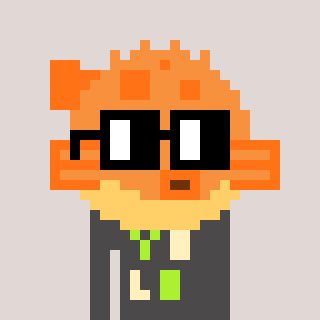
a pixel art character with square black glasses, a pufferfish-shaped head and a grayscale-colored body on a warm background